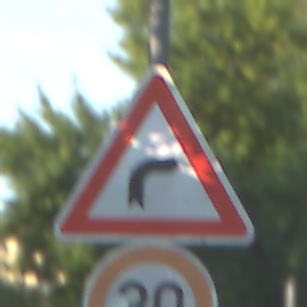
Verkehrszeichen: KurveRechts
Zusatzzeichen unten: Geschwindigkeit30
Umgebung: Outdoor, Suburban
Tageszeit: SunriseSunset
Wetter: PartlyCloudy
Licht: Natural
Jahreszeit: NotSpecified
Kontrast: MediumContrast